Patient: sex M, age 64
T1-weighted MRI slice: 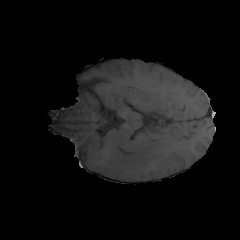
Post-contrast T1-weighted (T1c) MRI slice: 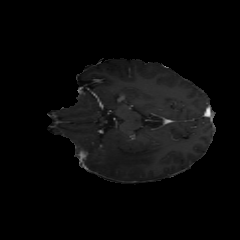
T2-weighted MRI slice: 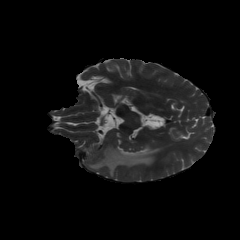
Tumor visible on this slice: yes
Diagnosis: Glioblastoma, IDH-wildtype
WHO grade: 4